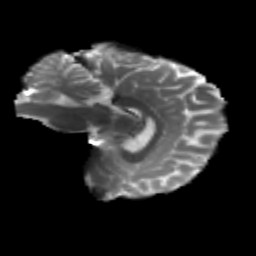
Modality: T2w
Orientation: sagittal
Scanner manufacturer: siemens
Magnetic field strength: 3 T
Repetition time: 4.16 s
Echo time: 0.0806 s